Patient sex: M
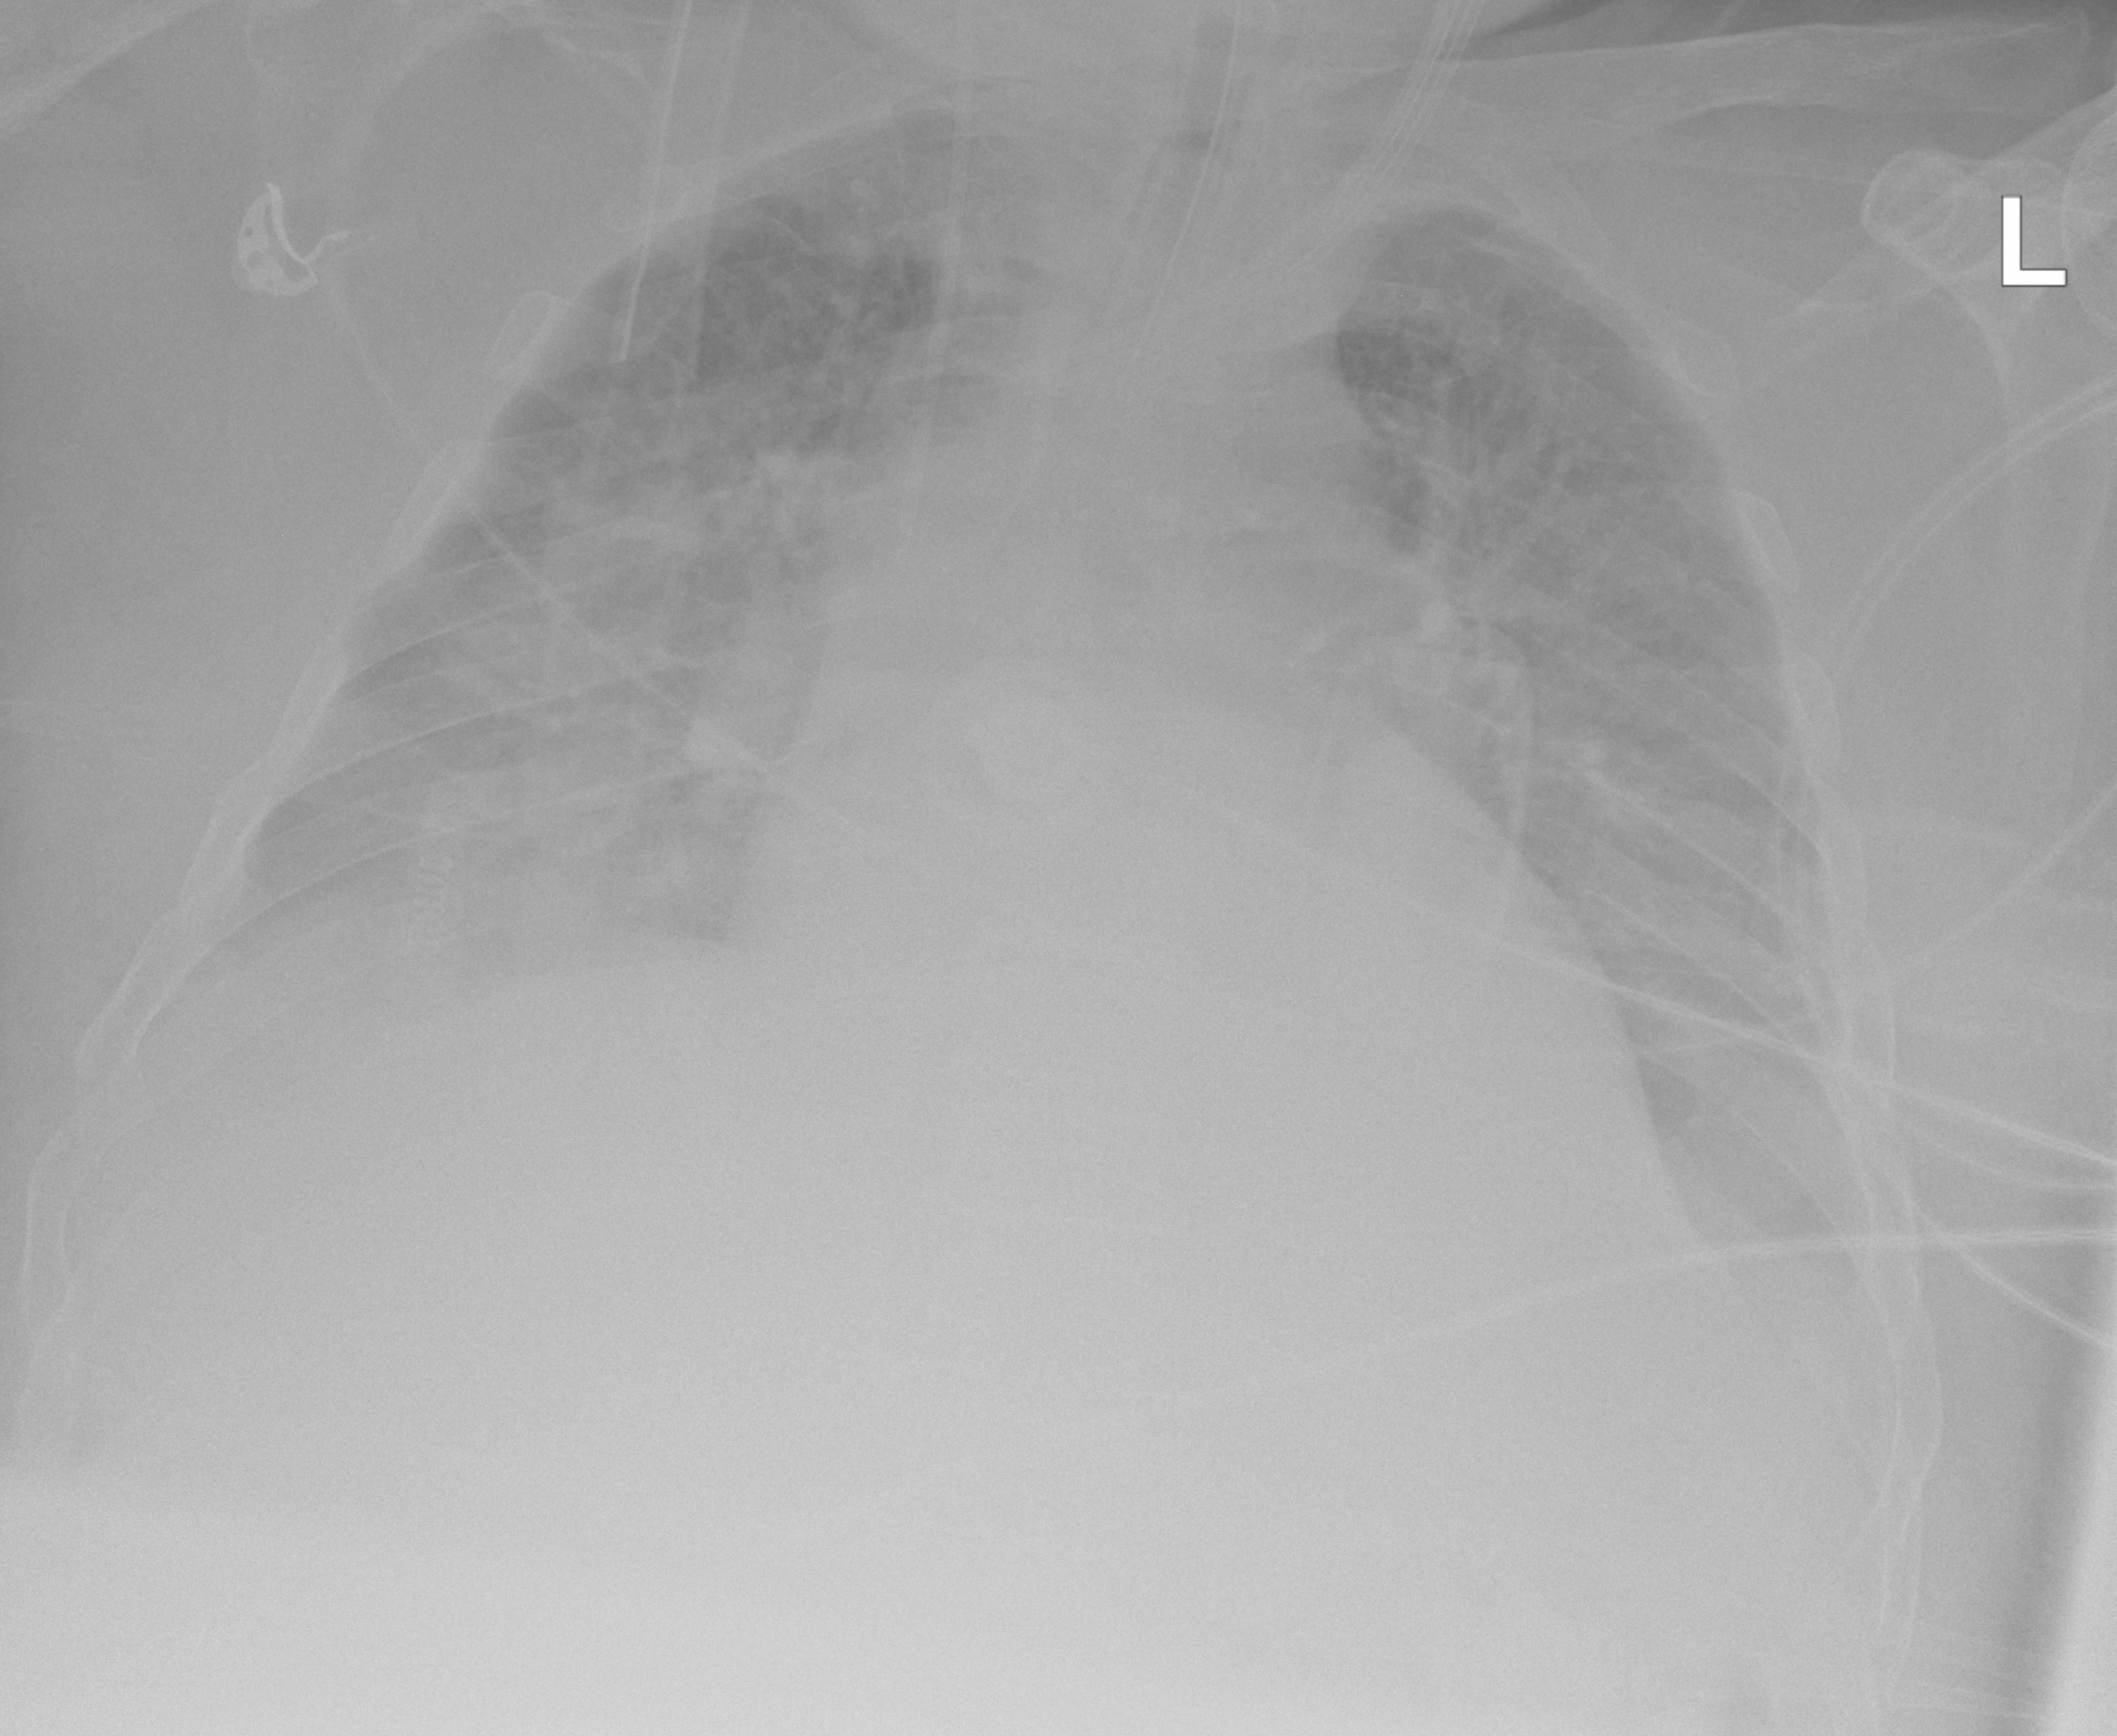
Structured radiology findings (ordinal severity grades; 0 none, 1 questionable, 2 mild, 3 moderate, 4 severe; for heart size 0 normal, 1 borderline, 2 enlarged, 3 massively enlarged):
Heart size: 1
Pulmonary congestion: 0
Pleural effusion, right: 0
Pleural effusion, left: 0
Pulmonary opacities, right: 2
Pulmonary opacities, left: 2
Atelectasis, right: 2
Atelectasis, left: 0